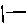
Label: line